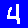
Digit: 4